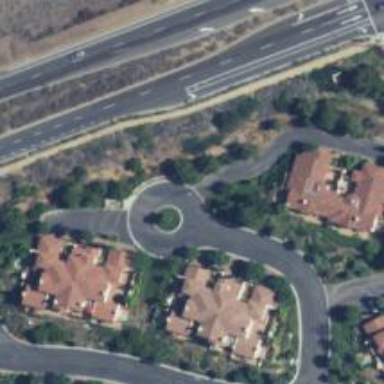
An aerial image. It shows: Turning loop on the road.